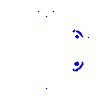
Particle: electron